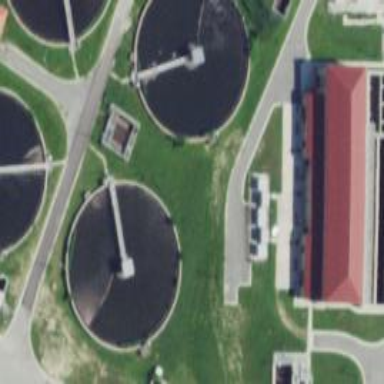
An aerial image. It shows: Body of wastewater.